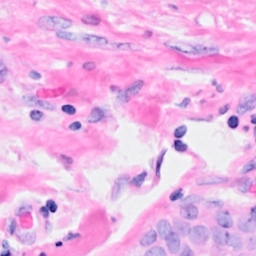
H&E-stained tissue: Breast